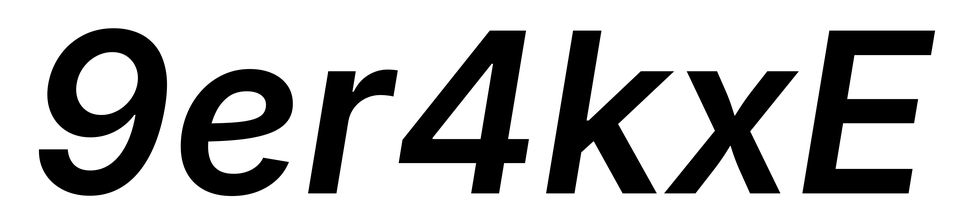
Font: Inter-Italic_SemiBold_Italic